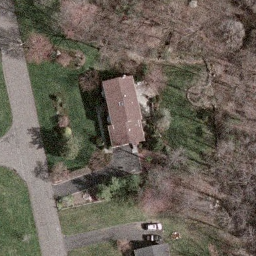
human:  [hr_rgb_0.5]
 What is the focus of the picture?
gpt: sparse residential